Question: i'm making a tank game. in my menu i want to use pictures as jbuttons, they are partly transparent and when they appear on screen the transparent parts become white.
i tried using '.setOpaque' but this doesn't work. i can't think of any other method to get rid of the white parts. i've been looking all over stack overflow but none of the methods seem to help. anyone who has an idea?
Thanks!
'''
package menu;
import java.awt.*;
import java.awt.event.*;
import javax.swing.*;
@SuppressWarnings("serial")
public class MenuPanel extends JPanel implements ActionListener
{
private Button playKnop, highScoreKnop, quitKnop, HTPKnop;
private JTextField naam;
private Image achtergrond;
private Tanks mainVenster;
public static String naam_input;
int x = 95, width = 200, height = 50;
public MenuPanel(Tanks mainVenster)
{
this.mainVenster = mainVenster;
this.setLayout(null);
playKnop = new Button("/buttons/PLAY.png", 350, this);
highScoreKnop = new Button("/buttons/HS.png", 460, this);
HTPKnop = new Button("/buttons/HTP.png", 515, this);
quitKnop = new Button("/buttons/QUIT.png", 570, this);
this.add(playKnop);
this.add(quitKnop);
this.add(HTPKnop);
this.add(highScoreKnop);
validate();
}
public class Button extends JButton
{
JButton button;
ImageIcon buttonImage;
String backgroundPath;
int y;
public Button(String backgroundPath, int y, MenuPanel menuPanel)
{
super();
this.backgroundPath = backgroundPath;
this.y = y;
buttonImage = new
ImageIcon(PlayPanel.class.getResource(backgroundPath));
this.setIcon(buttonImage);
this.setBounds(x, y, width, height);;
this.addActionListener(menuPanel);
}
}
public void paintComponent(Graphics g)
{
super.paintComponent(g);
g.drawImage(achtergrond, 0, 0, this.getWidth(), this.getHeight(),
this);
}
}
'''
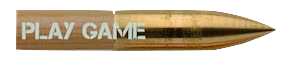
Answer: Remove some of the default rendering properties of the 'JButton' including
- 'contentAreaFilled'- 'borderPainted'- 'focusPainted'
Which will reduce the button to, well, nothing. 'JButton' already supports the painting of icons (and can do so for a verity of states), so there should be no need to override it's 'paintComponent' method...

'''
public class TestPane extends JPanel {
public TestPane() {
setBackground(Color.RED);
setLayout(new GridBagLayout());
try {
BufferedImage img = ImageIO.read(getClass().getResource("/1xaN3.png"));
JButton btn = new JButton(new ImageIcon(img));
btn.setOpaque(false);
btn.setContentAreaFilled(false);
btn.setBorderPainted(false);
btn.setFocusPainted(false);
add(btn);
} catch (IOException ex) {
ex.printStackTrace();
}
}
}
'''
Personally, I prefer to load my images using 'ImageIO' instead of 'ImageIcon' (or other methods), mostly because it will throw an 'IOException' if something goes wrong (rather the failing silently) and won't return until the image is loaded (and supports progress feedback if you do it right)
Have a look at <URL> for more details